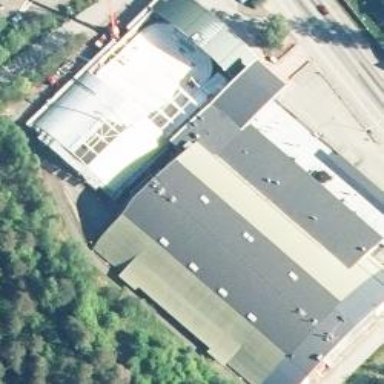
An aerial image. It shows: Building with rounded roof.